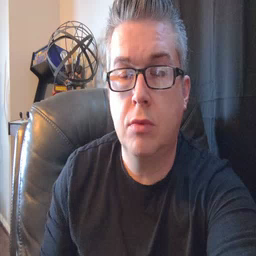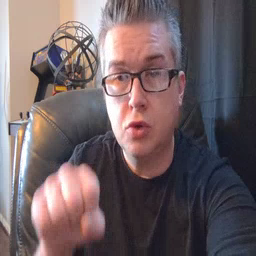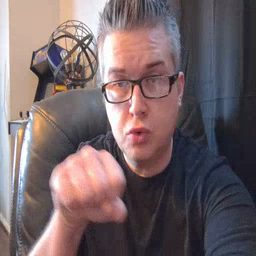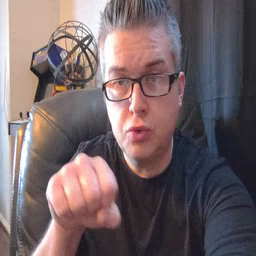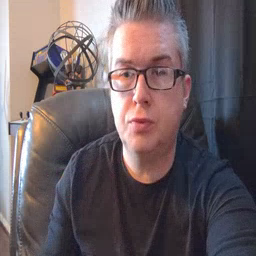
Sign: shoe